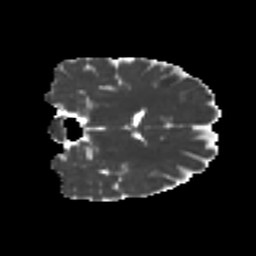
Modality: MD
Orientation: coronal
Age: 41
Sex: female
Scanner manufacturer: ge
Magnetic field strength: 3 T
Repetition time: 7.8 s
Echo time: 0.0606 s